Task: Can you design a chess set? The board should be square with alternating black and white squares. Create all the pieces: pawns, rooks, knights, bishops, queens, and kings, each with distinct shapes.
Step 1238:
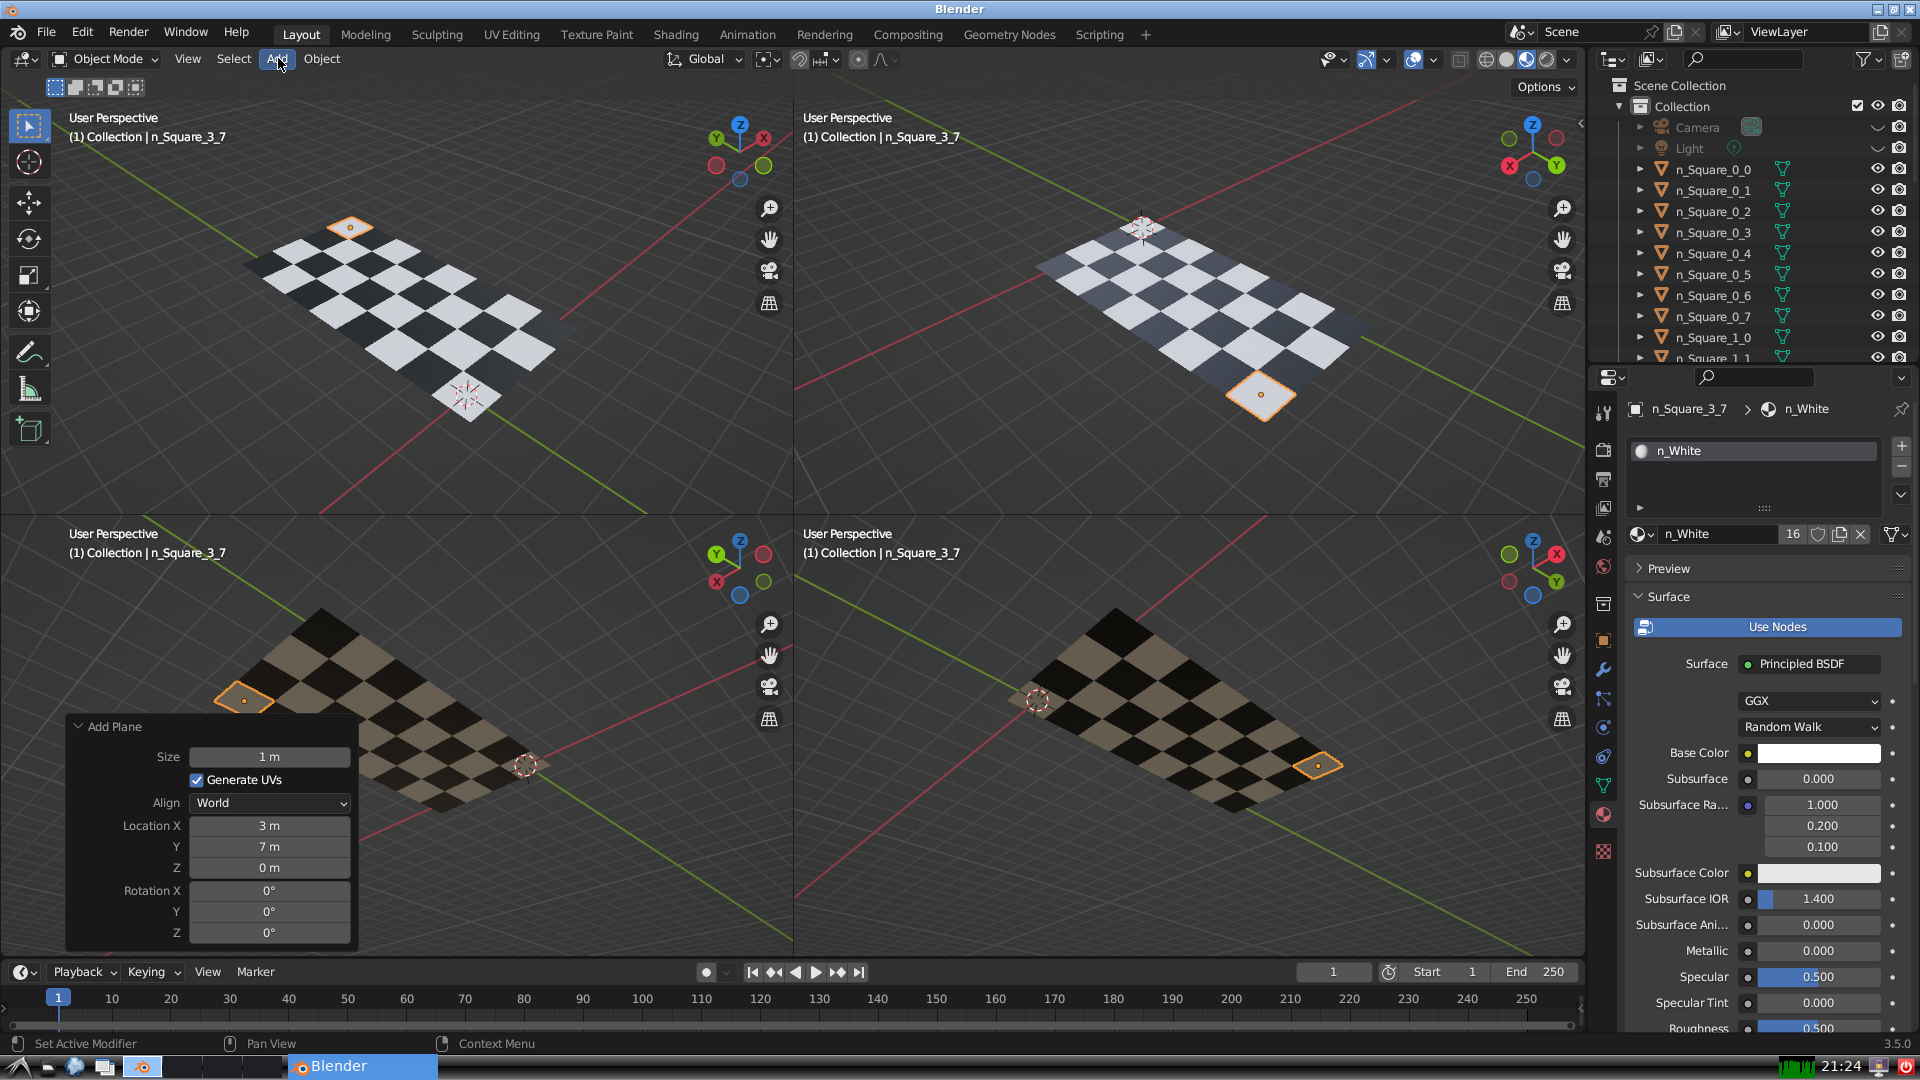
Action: click: no